Aerial crown-view tile of a tropical tree (Barro Colorado Island, Panama), acquired 20250217:
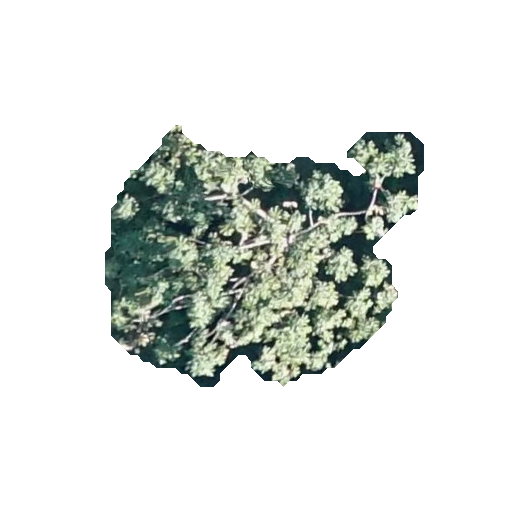
Species: Cecropia insignis
GBIF accepted scientific name: Cecropia insignis
Crown area: 88.359 m²